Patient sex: M
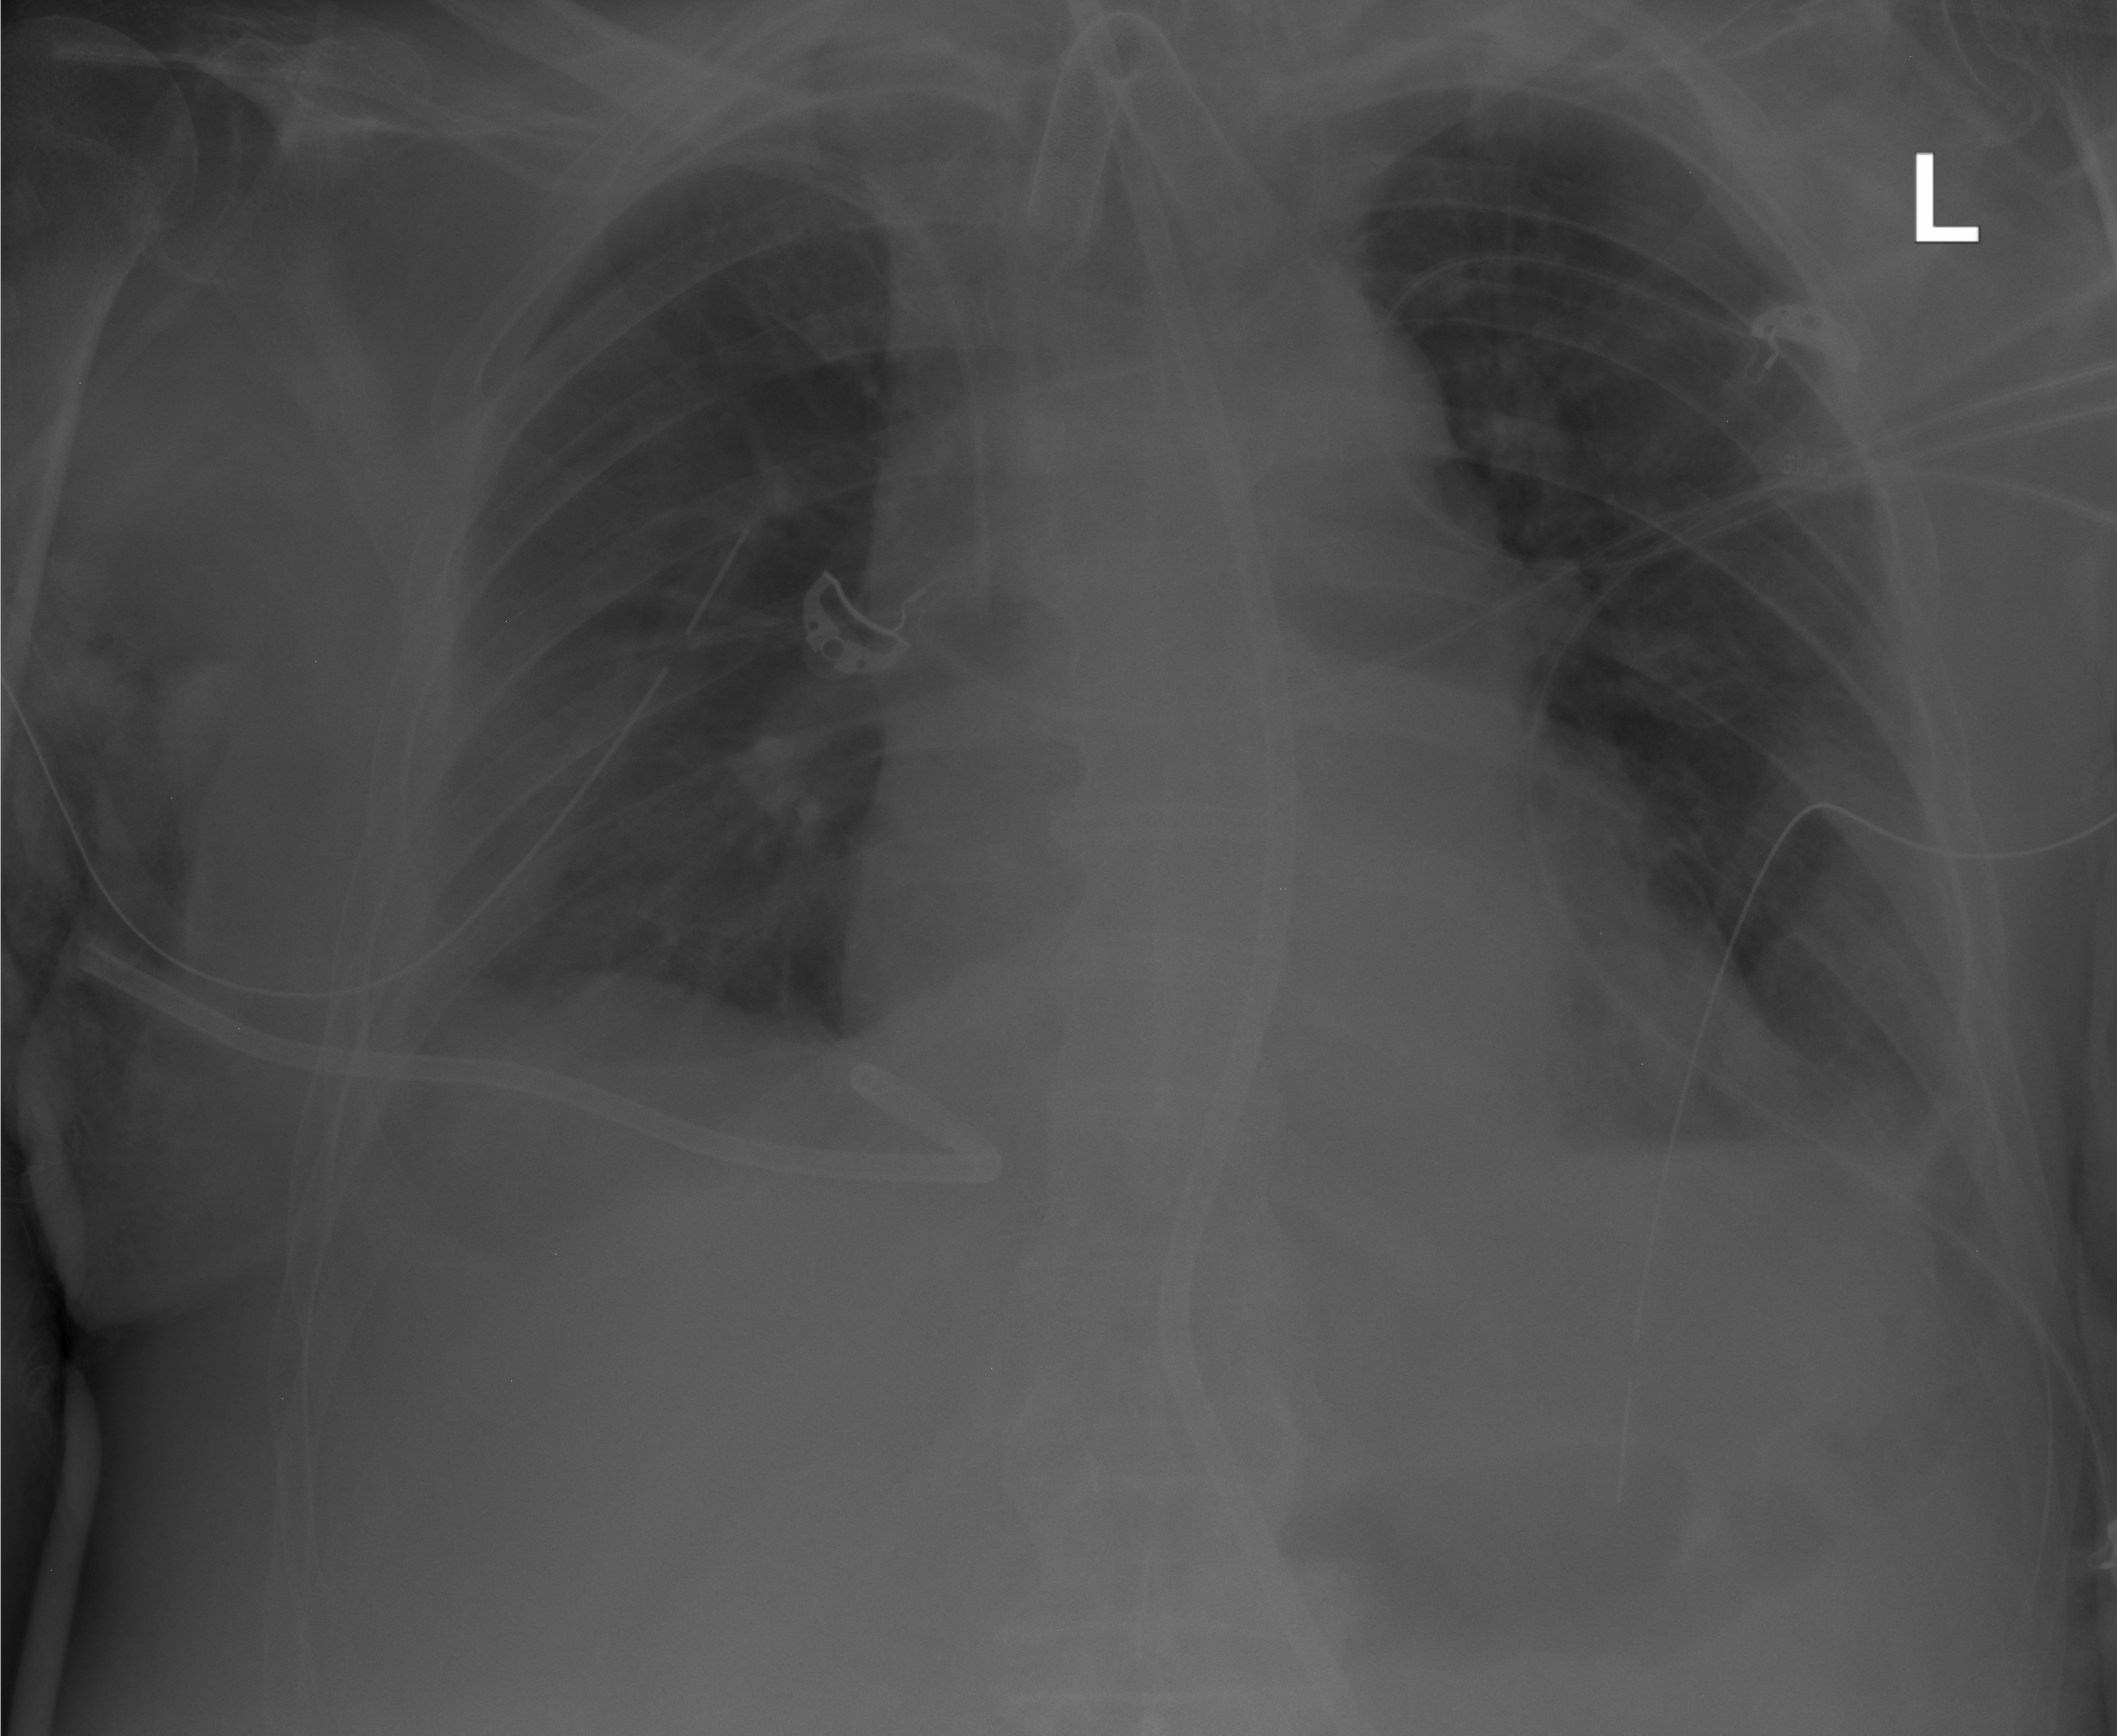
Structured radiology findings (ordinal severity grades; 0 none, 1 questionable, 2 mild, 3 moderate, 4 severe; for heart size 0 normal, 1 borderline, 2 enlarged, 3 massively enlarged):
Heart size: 1
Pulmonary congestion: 0
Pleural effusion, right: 2
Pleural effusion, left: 2
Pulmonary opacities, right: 0
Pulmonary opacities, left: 0
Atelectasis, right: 2
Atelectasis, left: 2